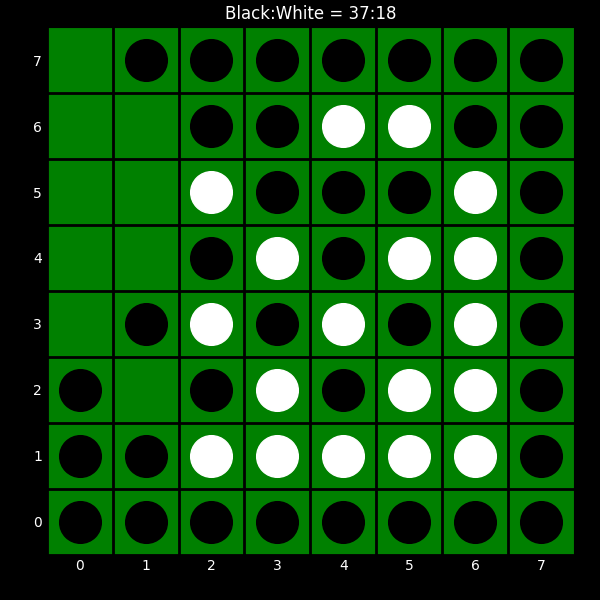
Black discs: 37
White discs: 18